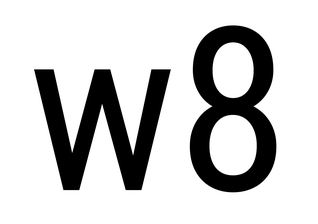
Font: Roboto_Condensed_Regular